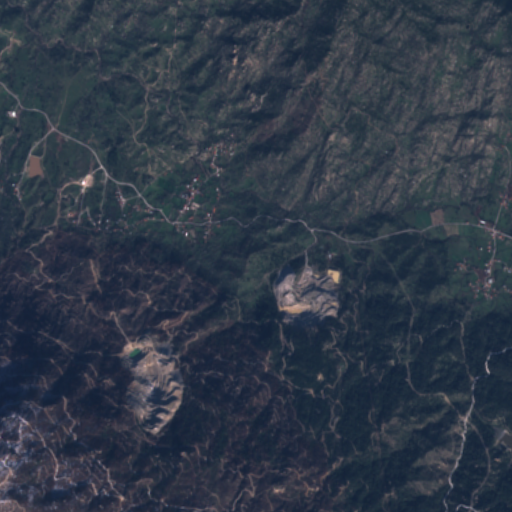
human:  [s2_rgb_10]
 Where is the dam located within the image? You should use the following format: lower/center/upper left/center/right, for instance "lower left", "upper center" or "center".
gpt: The dam is located in the upper left of the image.
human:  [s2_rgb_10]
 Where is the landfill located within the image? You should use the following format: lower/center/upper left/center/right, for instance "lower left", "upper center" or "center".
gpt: The landfill is located in the center of the image.
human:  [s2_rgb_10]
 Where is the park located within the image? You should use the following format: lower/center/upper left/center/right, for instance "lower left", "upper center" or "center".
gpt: The park is located in the center left of the image.
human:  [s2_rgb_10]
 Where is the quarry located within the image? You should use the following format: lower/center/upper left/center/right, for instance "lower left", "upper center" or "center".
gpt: The quarry is located in the center of the image.
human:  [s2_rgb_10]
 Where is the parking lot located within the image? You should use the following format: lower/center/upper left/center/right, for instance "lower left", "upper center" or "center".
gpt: There is no parking lot in the image.